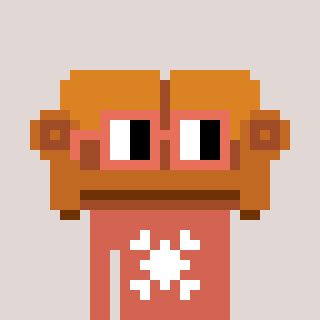
a pixel art character with square orange glasses, a couch-shaped head and a peachy-colored body on a warm background